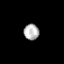
Tissue: prostate
Cell type: T cells
Senescence score: 0.331
Nuclear area (px): 230
Mean DAPI intensity: 183.839